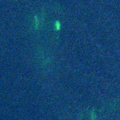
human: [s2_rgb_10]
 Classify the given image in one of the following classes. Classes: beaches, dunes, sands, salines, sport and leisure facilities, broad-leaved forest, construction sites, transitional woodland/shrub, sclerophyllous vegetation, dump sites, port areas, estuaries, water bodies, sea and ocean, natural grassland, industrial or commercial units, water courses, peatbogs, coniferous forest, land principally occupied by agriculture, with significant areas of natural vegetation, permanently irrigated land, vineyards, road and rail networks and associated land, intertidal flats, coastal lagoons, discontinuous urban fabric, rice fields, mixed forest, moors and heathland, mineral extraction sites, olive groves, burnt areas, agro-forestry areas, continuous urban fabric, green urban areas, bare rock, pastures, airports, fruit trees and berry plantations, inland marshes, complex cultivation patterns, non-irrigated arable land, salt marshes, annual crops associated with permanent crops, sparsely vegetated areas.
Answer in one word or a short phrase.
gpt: sea and ocean